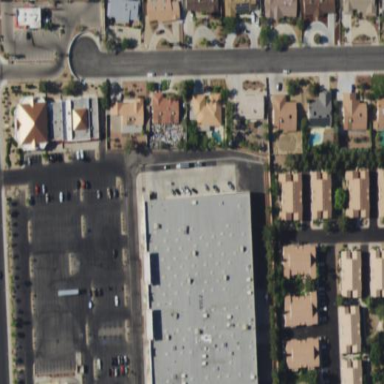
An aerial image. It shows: Building housing motorcycle shop.